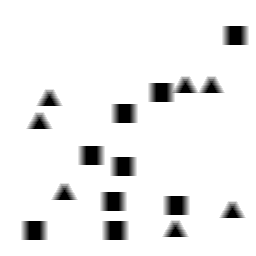
Squares: 9
Triangles: 7
Stars: 0
Total shapes: 16